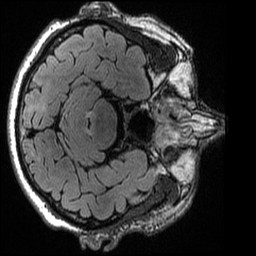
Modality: T2w
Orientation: axial
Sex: male
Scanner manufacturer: ge
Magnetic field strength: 3 T
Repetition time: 6 s
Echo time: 0.1277 s